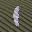
Label: 1